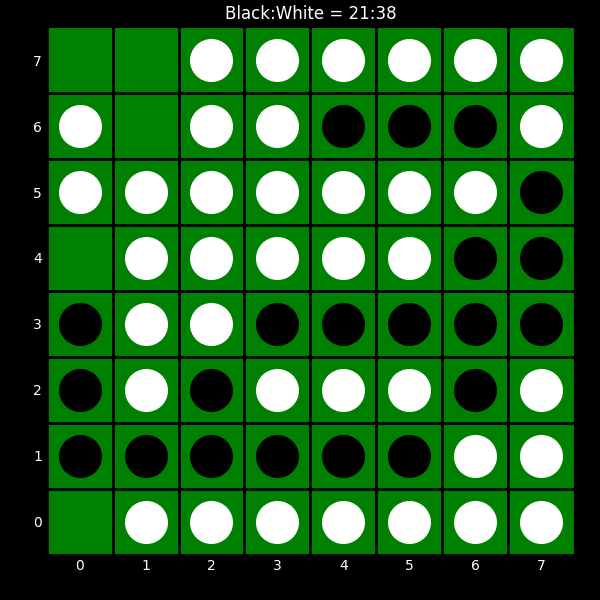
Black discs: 21
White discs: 38